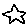
Label: star